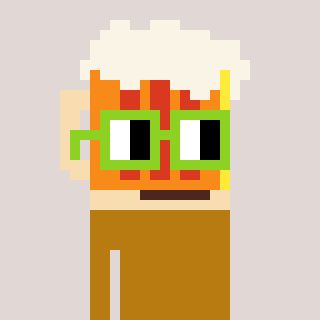
a pixel art character with square light green glasses, a beer-shaped head and a gold-colored body on a warm background